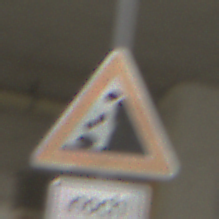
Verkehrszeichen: SteinschlagRechts
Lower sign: LaengeEinerStrecke4
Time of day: Midday
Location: Roofed (Urban)
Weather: Overcast
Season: NotSpecified
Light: Artificial